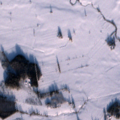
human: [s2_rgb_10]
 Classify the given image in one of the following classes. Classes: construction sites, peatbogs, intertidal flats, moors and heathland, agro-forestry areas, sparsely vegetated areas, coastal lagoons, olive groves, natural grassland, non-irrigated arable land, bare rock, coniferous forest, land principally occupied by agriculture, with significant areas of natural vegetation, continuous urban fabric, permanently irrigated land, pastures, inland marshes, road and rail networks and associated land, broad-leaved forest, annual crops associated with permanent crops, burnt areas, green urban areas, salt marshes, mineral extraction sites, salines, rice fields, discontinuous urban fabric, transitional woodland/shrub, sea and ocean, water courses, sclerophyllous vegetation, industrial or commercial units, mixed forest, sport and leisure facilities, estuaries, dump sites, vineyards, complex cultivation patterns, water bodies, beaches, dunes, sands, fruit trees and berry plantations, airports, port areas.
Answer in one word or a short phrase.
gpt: non-irrigated arable land, land principally occupied by agriculture, with significant areas of natural vegetation